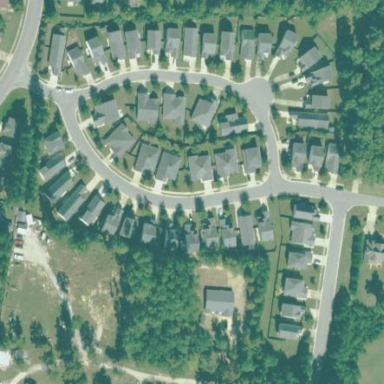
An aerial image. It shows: Residential neighbourhood.